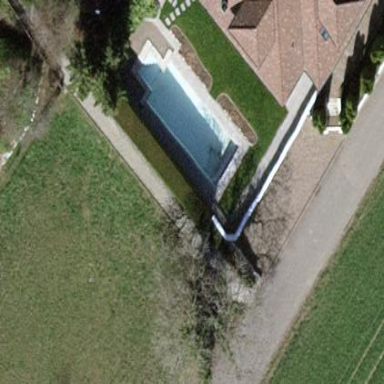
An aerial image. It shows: Swimming pool located in leisure land.